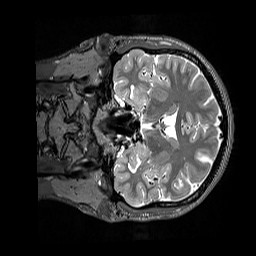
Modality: T2w
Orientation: coronal
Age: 33
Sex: female
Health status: healthy
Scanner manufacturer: siemens
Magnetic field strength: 3 T
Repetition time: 3.2 s
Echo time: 0.568 s